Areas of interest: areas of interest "Xi'an Qujiang Jin'an City Square"
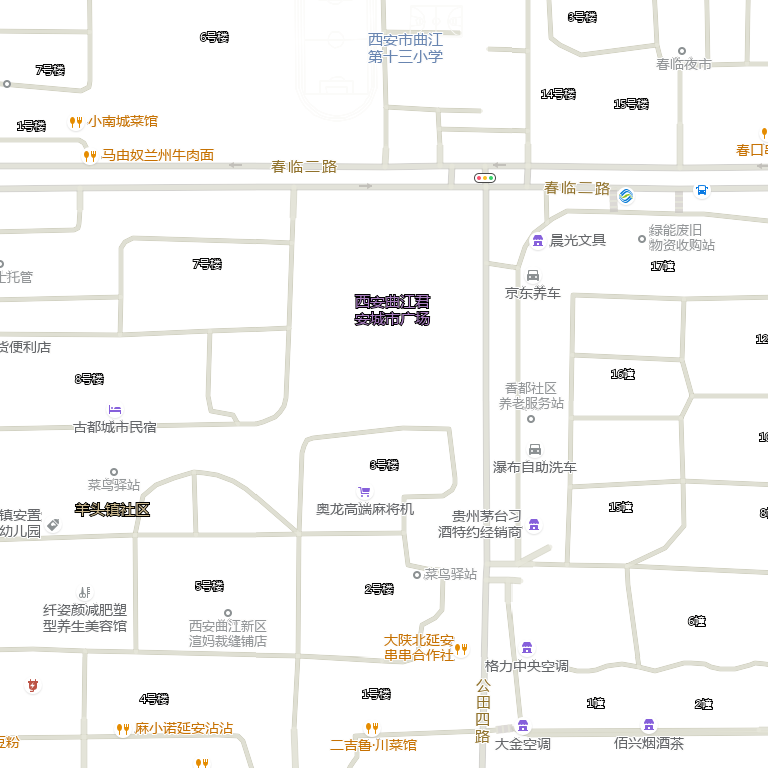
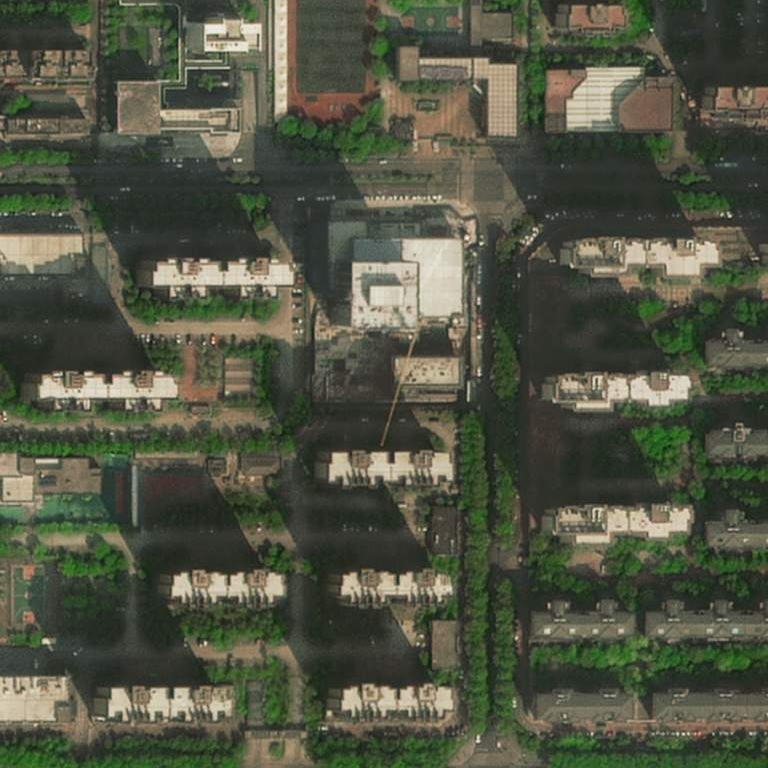